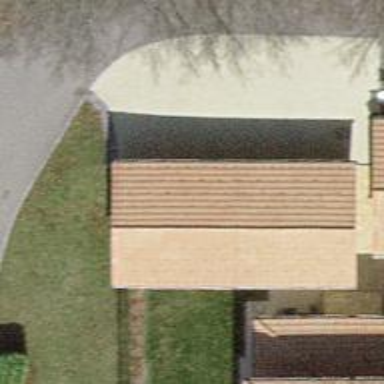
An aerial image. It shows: Group of garages.